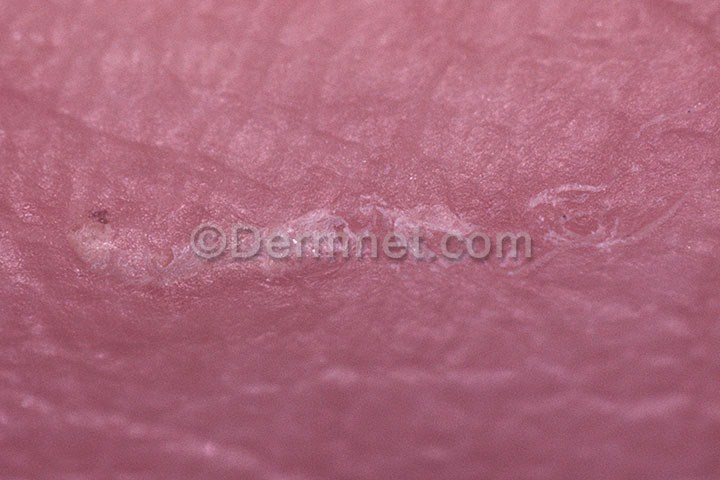
Disease: Scabies Lyme Disease and other Infestations and Bites